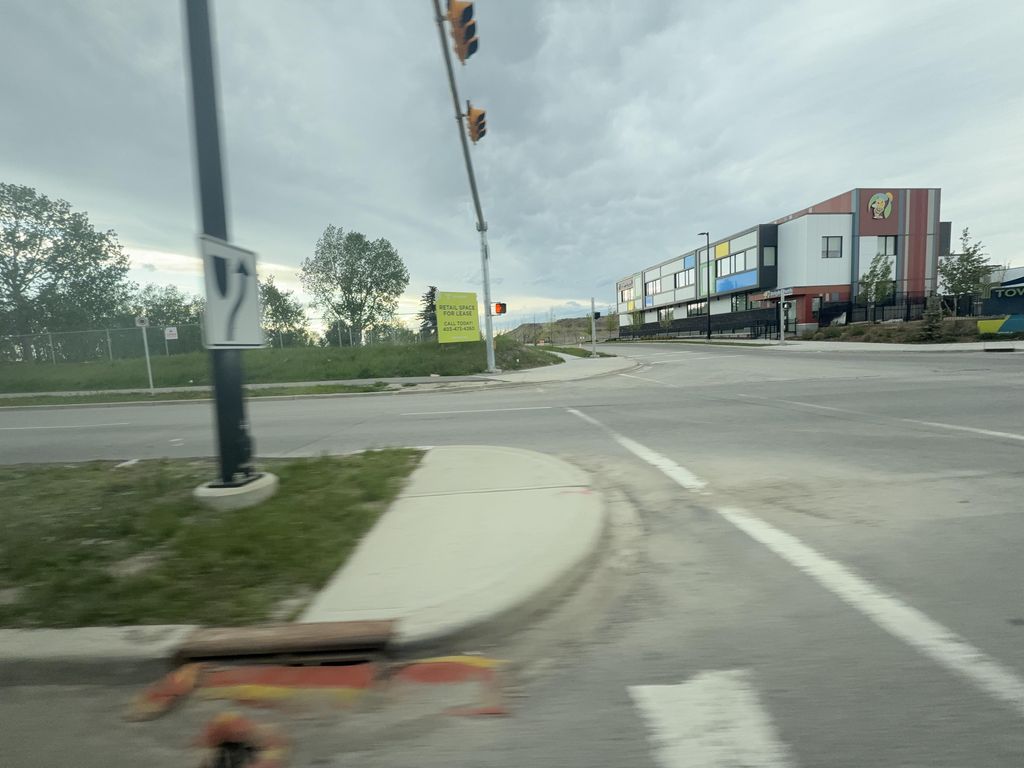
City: calgary